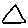
Label: triangle